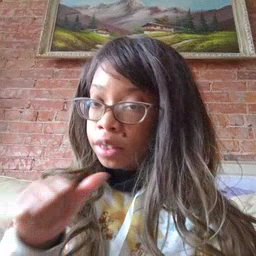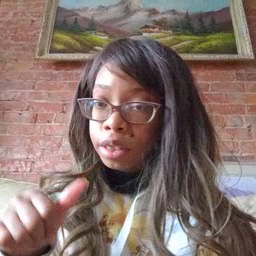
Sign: not